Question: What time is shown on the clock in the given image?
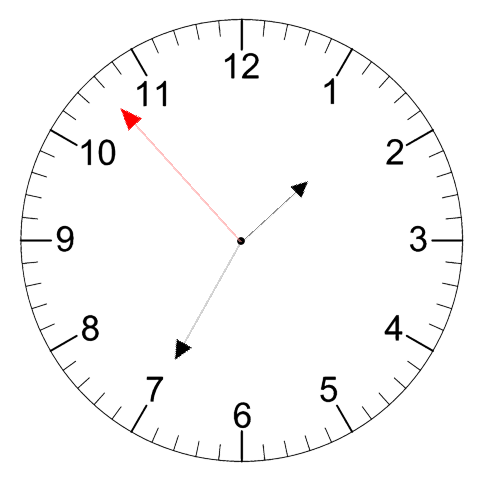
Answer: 01:34:53